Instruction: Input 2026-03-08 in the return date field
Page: home
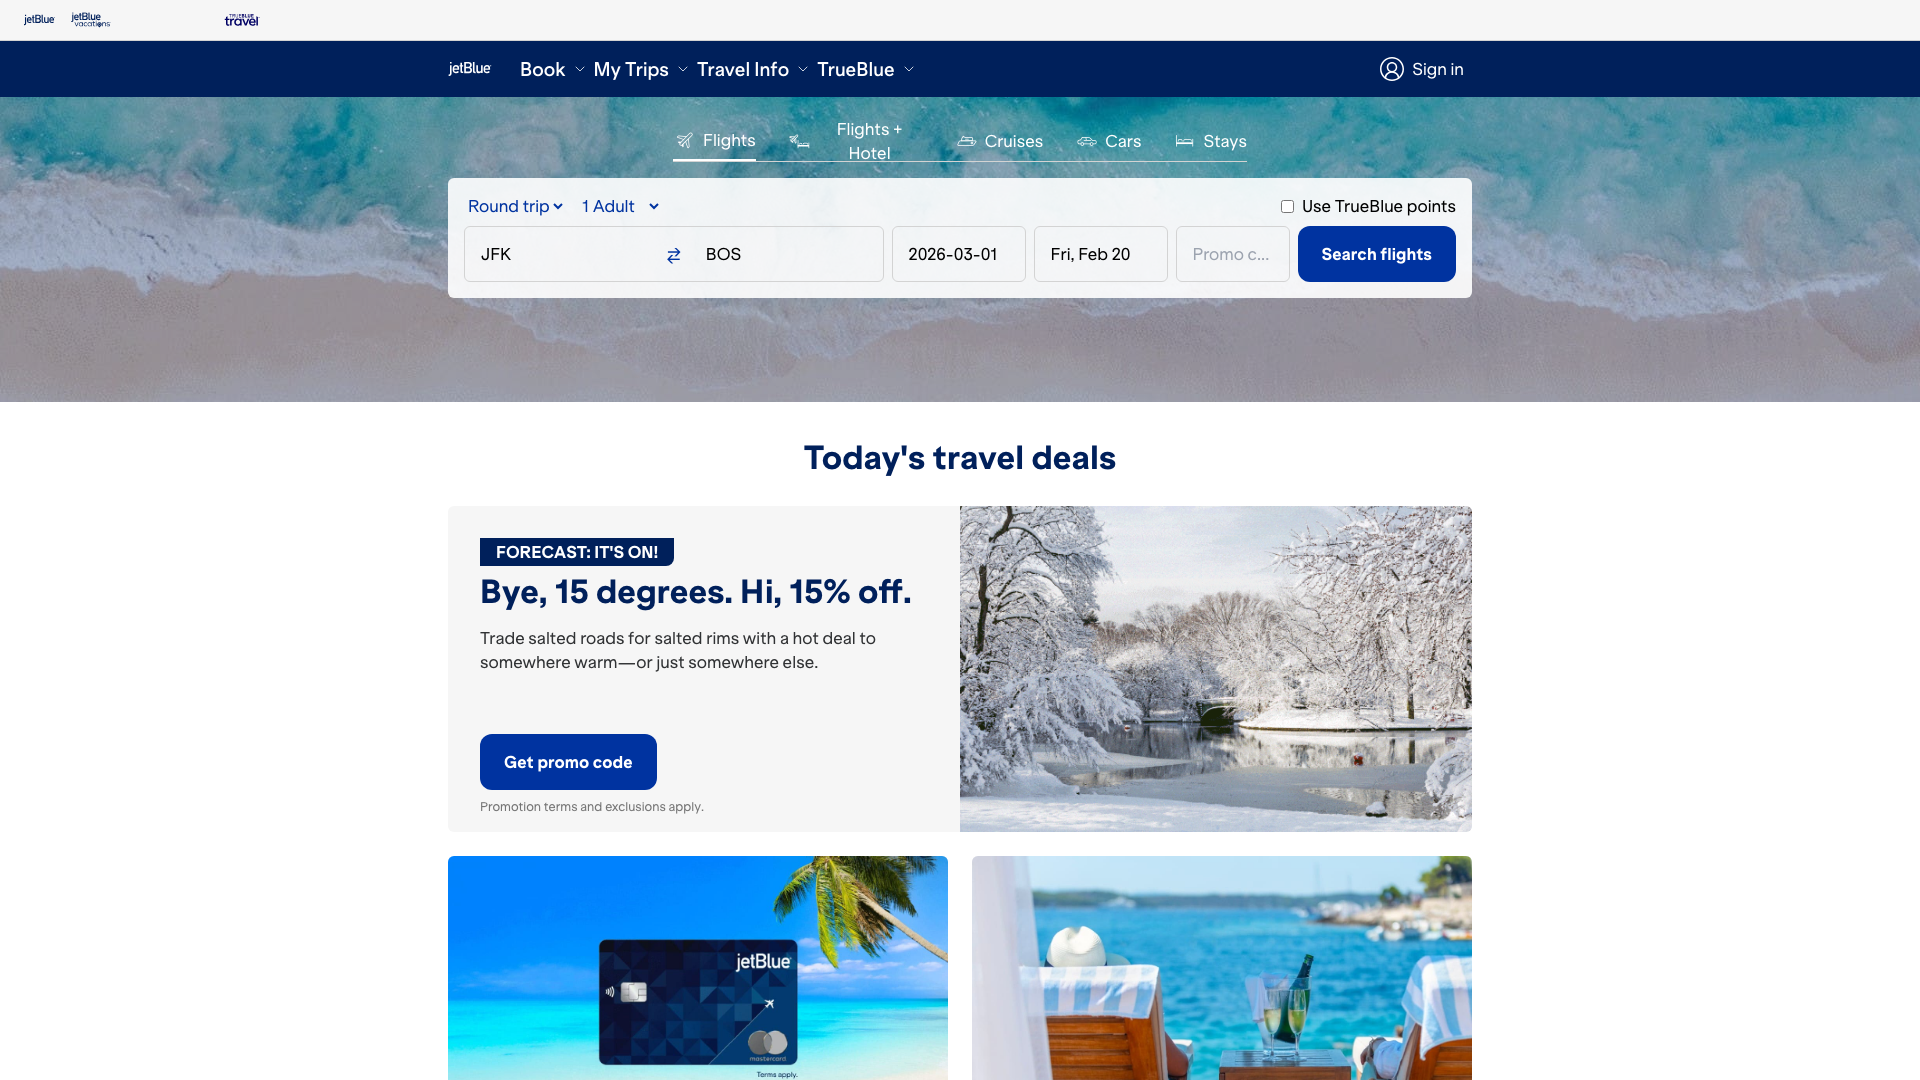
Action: type